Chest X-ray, PA view. Patient: 23 years old, sex M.
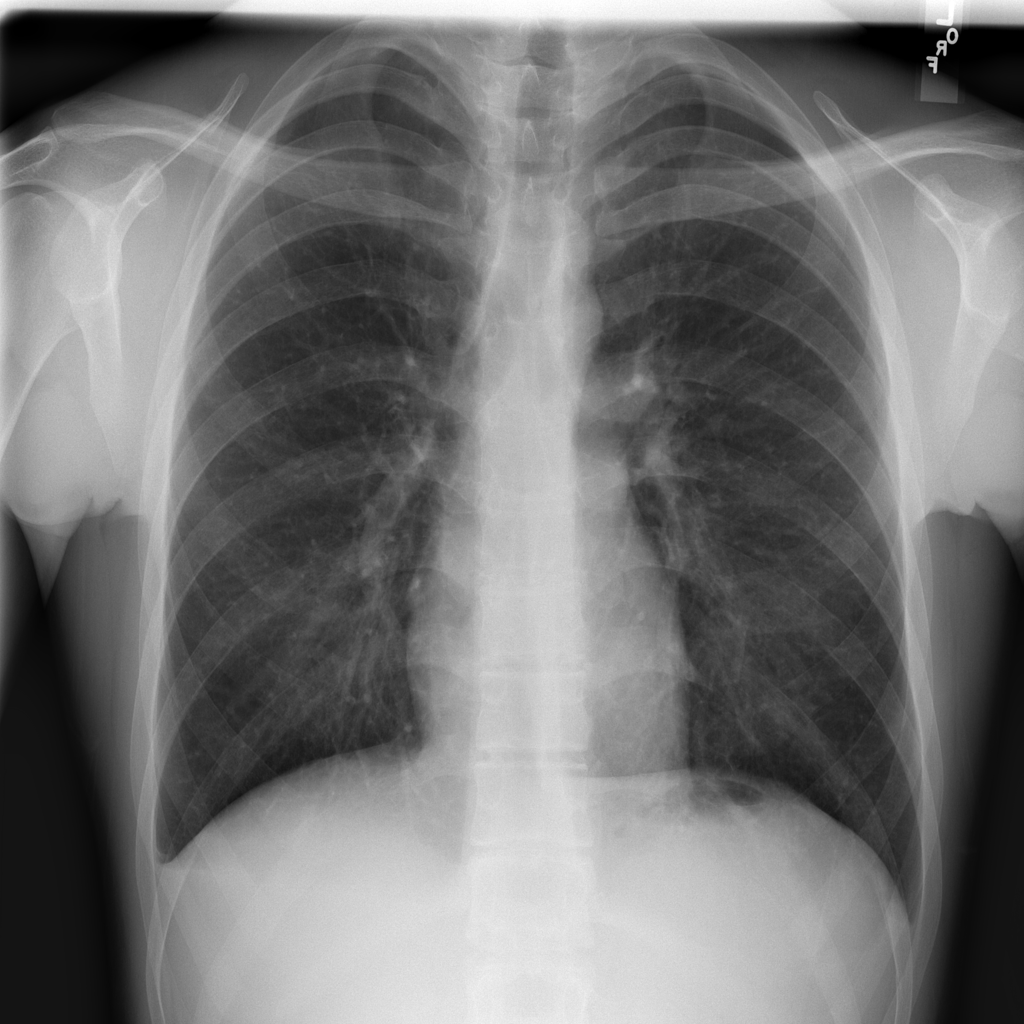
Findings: No Finding